Interaction volume radius: 10 \u00c5
Interaction volume height: 10 \u00c5
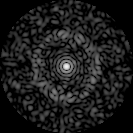
Disorder parameter: 0.8136